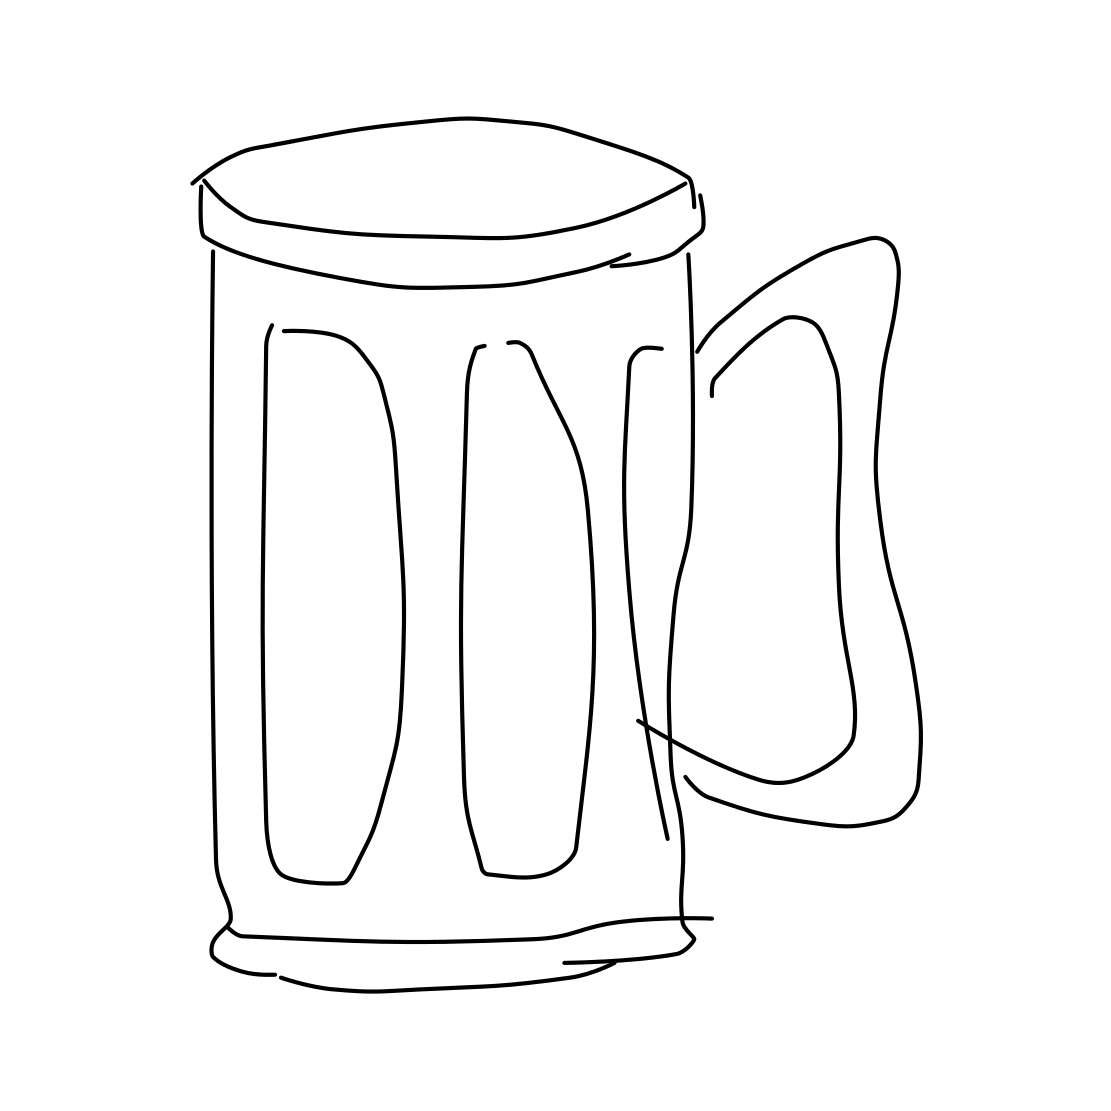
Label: beer-mug